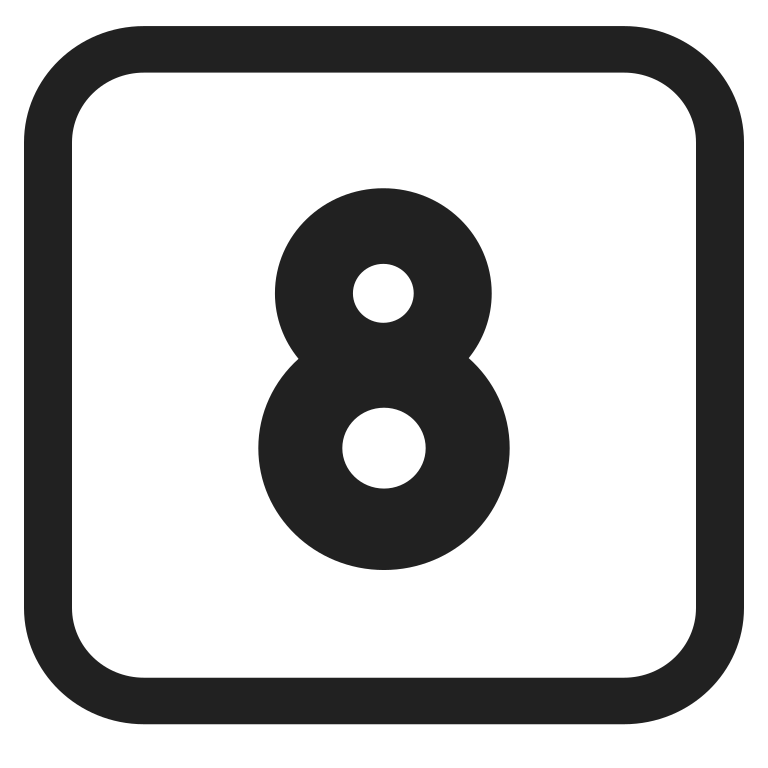
keycap 8 high contrast